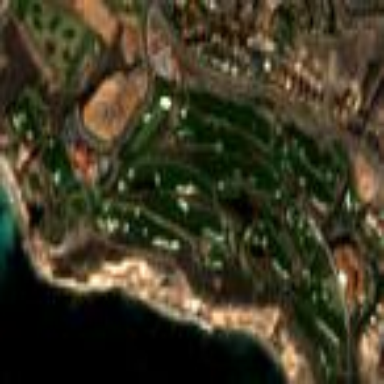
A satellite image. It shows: Golf course surrounded by greenery.